Question: I am writing a little WPF application to test some SignalR code. Everything works from what I have written, but I have stumbled across something which I am unsure of.
I have created an event handler for the 'HubConnection' 'StateChanged' event;
'''
_hub.StateChanged += (change) =>
{
Console.WriteLine("hubConnection.StateChanged {0} => {1}", change.OldState, change.NewState);
if (change.NewState == ConnectionState.Connecting)
{
statusCallBack callBack = new statusCallBack(UpdateStatus);
this.Dispatcher.Invoke(callBack, "hubConnection.StateChanged");
}
if (change.NewState == ConnectionState.Connected)
{
Console.WriteLine("hello");
statusCallBack callBack = new statusCallBack(UpdateStatus);
this.Dispatcher.Invoke(callBack, "hubConnection.StateChanged");
}
};
'''
With my Delegate method 'statusCallBack' and method being;
'''
delegate void statusCallBack(string msg);
private void UpdateStatus(string msg)
{
if (this.Dispatcher.CheckAccess() == true)
{
this.tbStatus.AppendText(Environment.NewLine + DateTime.Now.ToLongTimeString() + " --- " + msg);
this.tbStatus.CaretIndex = this.tbStatus.Text.Length;
this.tbStatus.ScrollToEnd();
}
}
'''
Now I am probably missing something really obvious here, but when in the 'StateChanged' handler I check for 'ConnectionState.Connecting' and output the message to my Label it works fine.
Then when the SignalR HubConnection state then changes to 'ConnectionState.Connected' and I try to Invoke the delegate, the WPF app just locks up.
It will output to the console fine, and check to see if 'change.NewState == ConnectionState.Connected', then will output "hello" to the console, but then just freezes.
If I debug the app, when it gets to within the Connected 'if' statement, the object 'change.NewState' and 'change.OldState' have the error message below.

<URL>
I am lost as to why it works within the first if statement, but not the second. Also why it is able to output the correct values to the console?
Even if I comment out the initial 'if' statement to check for 'Connecting' it will still freeze when 'Connected'.
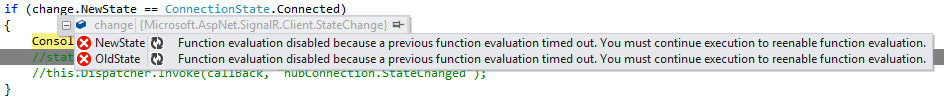
Answer: This is a common deadlock problem when calling back to the UI from an event.
Try using 'Dispatcher.BeginInvoke' rather than 'Invoke'.
As quoted in <URL> thread:
> When you use Dispatcher.BeginInvoke it means that it schedules the
given action for execution in the UI thread at a later point in time,
and then returns control to allow the current thread to continue
executing. Invoke blocks the caller until the scheduled action
finishes.
As a side-note: MVVM Light has a very useful helper called <URL>, but very simple to use. It helps you automatically dispatch calls back to the UI. If nothing else, it may be helpful to use the NUGet package JUST for this feature.